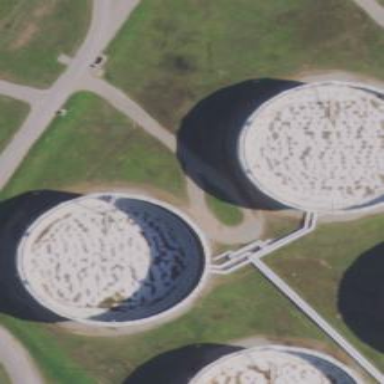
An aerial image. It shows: Storage tank which is man-made and housed in building.